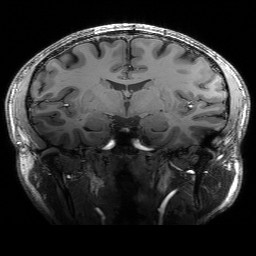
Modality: T1w
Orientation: sagittal